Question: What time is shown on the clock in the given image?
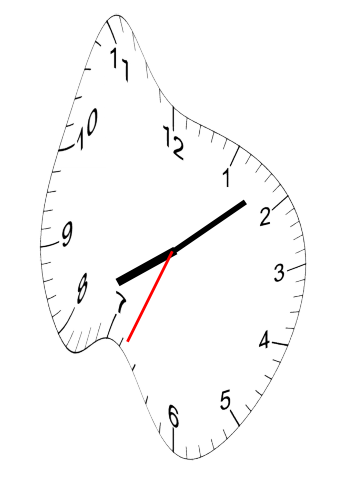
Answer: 08:08:34